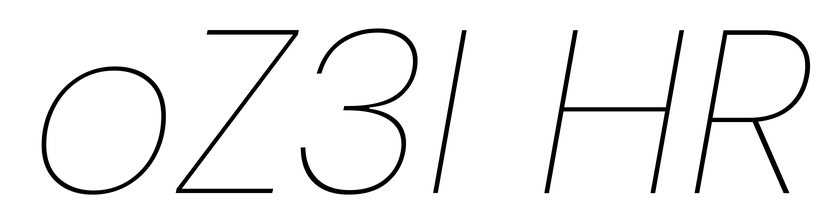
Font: Poppins-ThinItalic